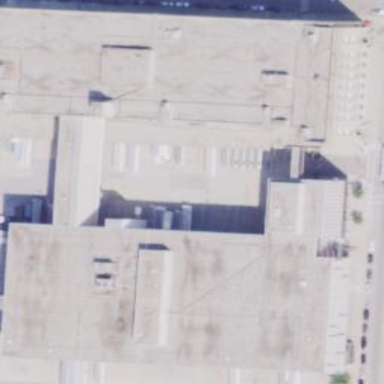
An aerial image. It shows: Industrial building that serves as post office.